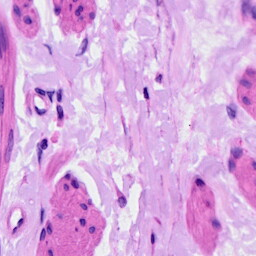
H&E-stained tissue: Ovarian